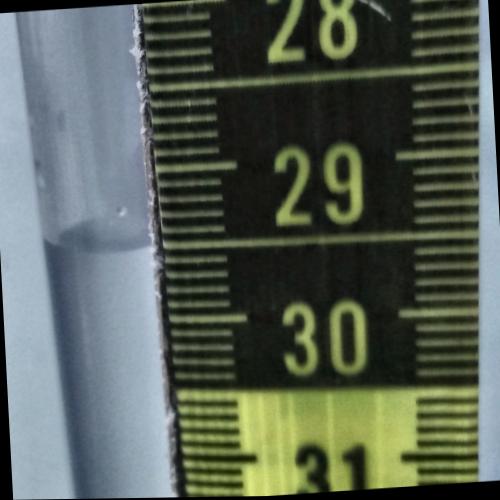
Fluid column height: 29.5 cm